Question: I have a website with a lot of static content pages which are divided by categories, each category has a folder and index.html inside

What I want to do is to put some code inside the main index.php file in a way that whenever a user visits this index.php file, he will be redirected to one of my folders,
For example:
index.php code :
'''
<?php
random_redirect_the_user();
?>
'''
Where random_redirect_the_user() will redirect the user to <URL>
And (FOLDER) is randomly chosen and can be any folder of the ones that appear above.
What shall I write inside the random_redirect_the_user() to perform this kind of redirection ?
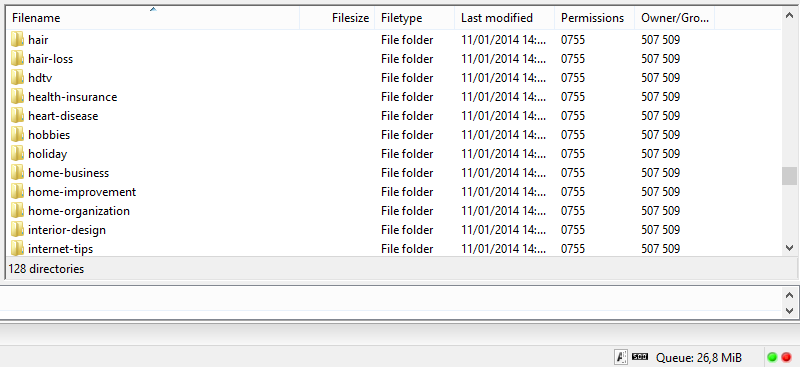
Answer: Try something like this: First, get the array of names of all folders:
'''
$dir = '/tmp'; //here set you main folder
$foldersArray = scandir($dir)
'''
Then, get a random name:
'''
$randomFolderKey = array_rand($foldersArray);
'''
After that, do the following:
'''
header('Location: www.youwebsiteUrl/'.$foldersArray[$randomFolderKey])
'''